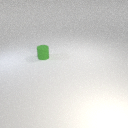
small green rubber cylinder